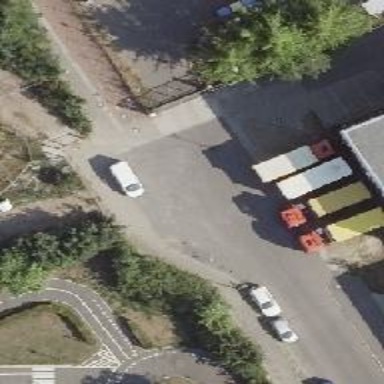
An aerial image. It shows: Parking lane.